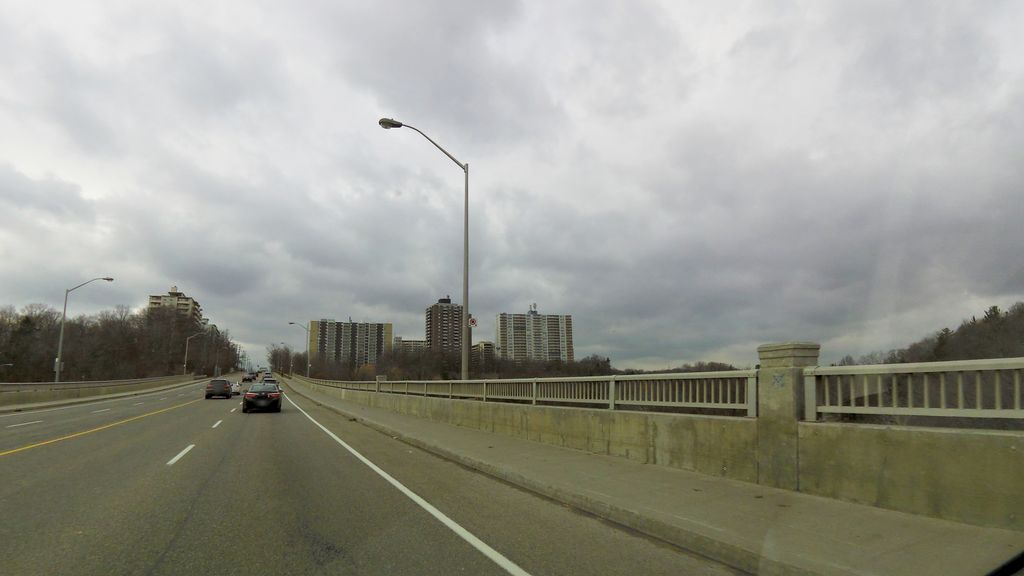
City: toronto